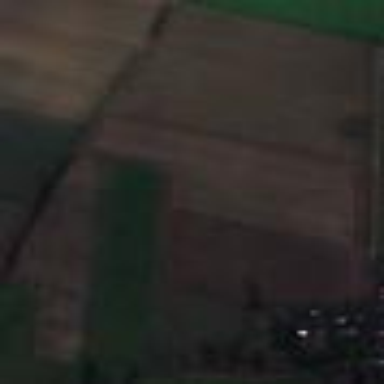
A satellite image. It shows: View of farmland.